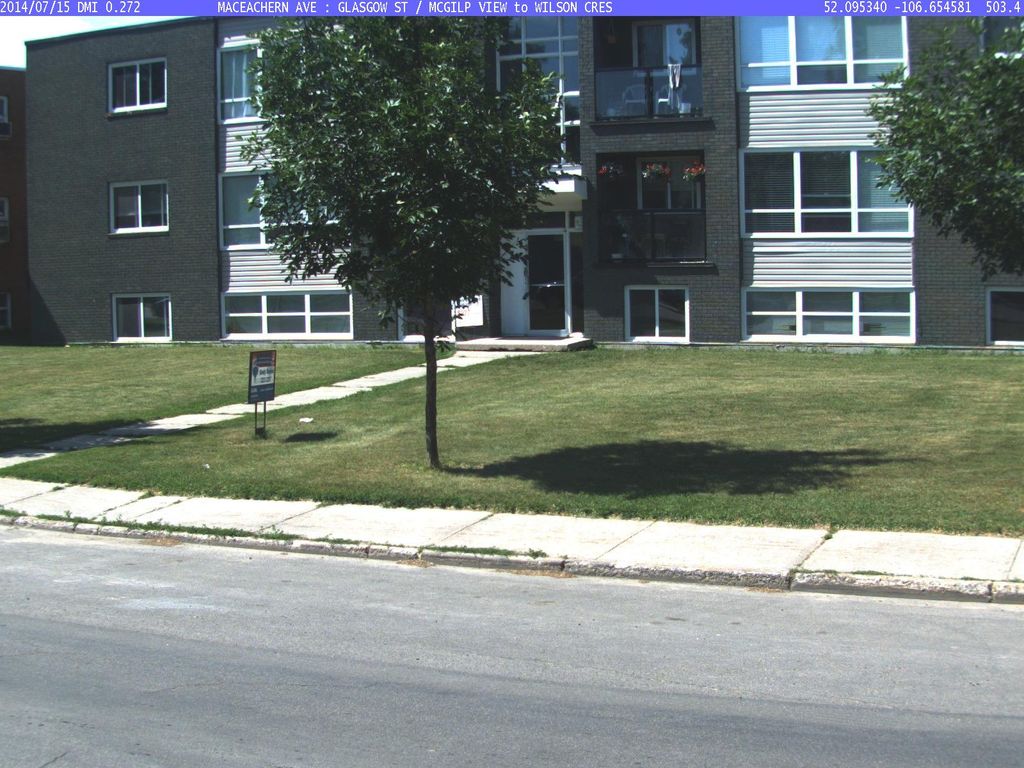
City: saskatoon